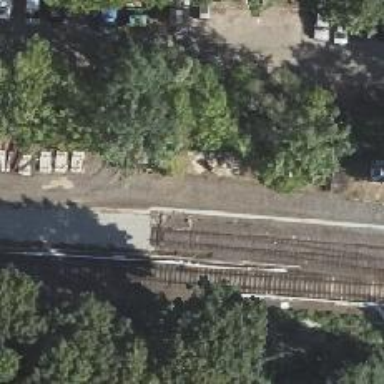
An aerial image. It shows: Railway switch.